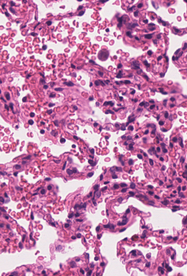
Tumor epithelial tissue: no
Tumor-associated stroma tissue: no
Normal tissue: yes